Question: I have some csv files and I need to produce the same plot from each one of them. I have read the csv files in R as dataframes and put them together in a list, and each element of the list is named after the original file.
How do I title the plots based on each csv file's name? I am new to both ggplot and regex functions.
This is what I have tried; first I create some toy dataframes to "mimic" the original data and put them in a list:
'''
library(tidyverse)
# Create four dataframes
df1_09 <- data.frame(
first_column = c(1, 2, 3, 4),
second_column = c(5, 6, 7, 8)
)
df1_10 <- data.frame(
first_column = c(4, 2, 3, 1),
second_column = c(8, 6, 7, 5)
)
df2_09 <- data.frame(
first_column = c(9, 10, 11, 12),
second_column = c(13, 14, 15, 16)
)
df2_10 <- data.frame(
first_column = c(12, 10, 11, 9),
second_column = c(16, 14, 15, 13)
)
list_of_df <- list(df1_09, df1_10, df2_09, df2_10)
'''
Now I create the function that I will use to plot the dataframes. I would like the name of the dataframe as main title. So I have tried:
'''
# Create plot function
plot_data <- function(data) {
ggplot(data) +
geom_point(aes(x = data[, 1], y = data[, 2])) +
xlim(0, 12) +
ylim(5, 16) +
ggtitle(paste(names(data))) +
xlab("x axis") +
ylab("y axis") +
theme_bw()
}
myplots <- list()
myplots <- lapply(list_of_df, plot_data)
'''
The code works, but if I check the list's structure I get the weirdest output ever (I just pasted a small part of the output below)
'''
str(myplots)
#> List of 4
#> $ df1_09:List of 9
#> ..$ data :'data.frame': 4 obs. of 2 variables:
#> .. ..$ first_column : num [1:4] 1 2 3 4
#> .. ..$ second_column: num [1:4] 5 6 7 8
#> ..$ layers :List of 1
#> .. ..$ :Classes 'LayerInstance', 'Layer', 'ggproto', 'gg' <ggproto object: Class LayerInstance, Layer, gg>
#> aes_params: list
#> compute_aesthetics: function
#> compute_geom_1: function
#> compute_geom_2: function
#> compute_position: function
#> compute_statistic: function
#> data: waiver
#> draw_geom: function
#> finish_statistics: function
'''
In addition, if I check the first plot I can see it has picked the column name, not the dataframe's name:
'''
myplots[[1]]
'''

<URL>
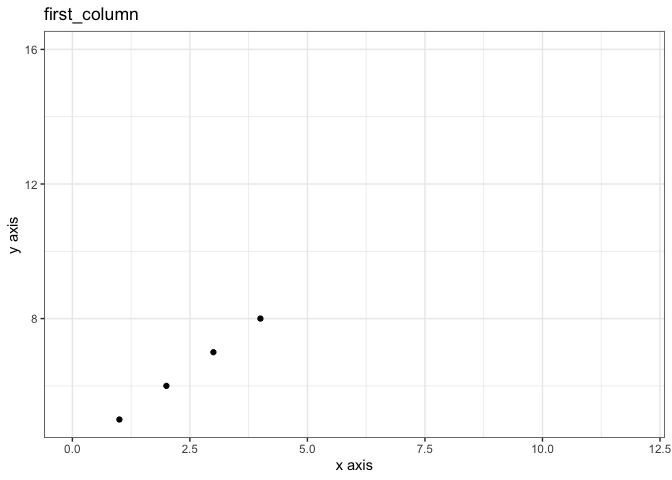
Answer: '''
library(tibble)
# Create list and keep object names as name
L <- tibble::lst(df1_09, df1_10, df2_09, df2_10)
myplots <- lapply( 1:length(L), function(i) {
ggplot(L[[i]]) +
geom_point(aes(x = first_column, y = second_column)) +
xlim(0, 12) +
ylim(5, 16) +
ggtitle(names(L)[i]) +
xlab("x axis") +
ylab("y axis") +
theme_bw()
})
myplots[[1]]
'''
<URL>